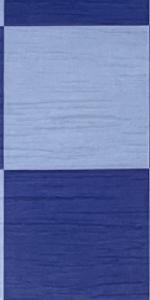
Label: Empty